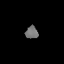
Tissue: lung
Cell type: Epithelial cells
Senescence score: 0.2018
Nuclear area (px): 157
Mean DAPI intensity: 111.255